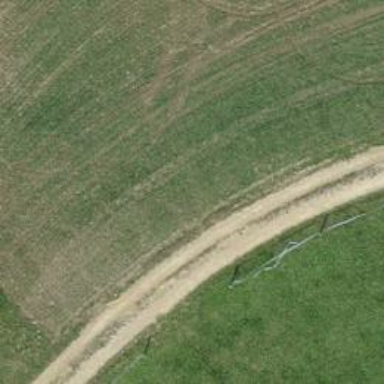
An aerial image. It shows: Track with grade2 tracktype.